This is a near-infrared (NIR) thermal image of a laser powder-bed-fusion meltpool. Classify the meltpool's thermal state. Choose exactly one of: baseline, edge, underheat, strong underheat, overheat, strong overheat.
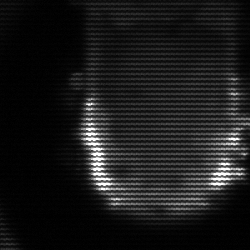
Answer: baseline